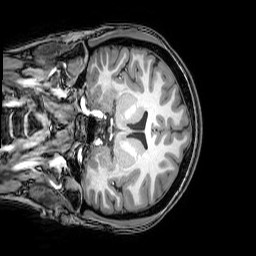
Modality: T1w
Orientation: coronal
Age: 25
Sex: female
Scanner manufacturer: philips
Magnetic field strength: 3 T
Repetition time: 0.008113 s
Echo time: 0.003709 s